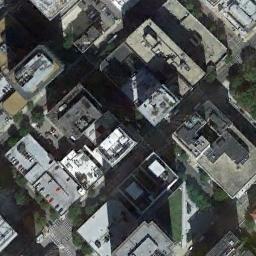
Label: commercial_area